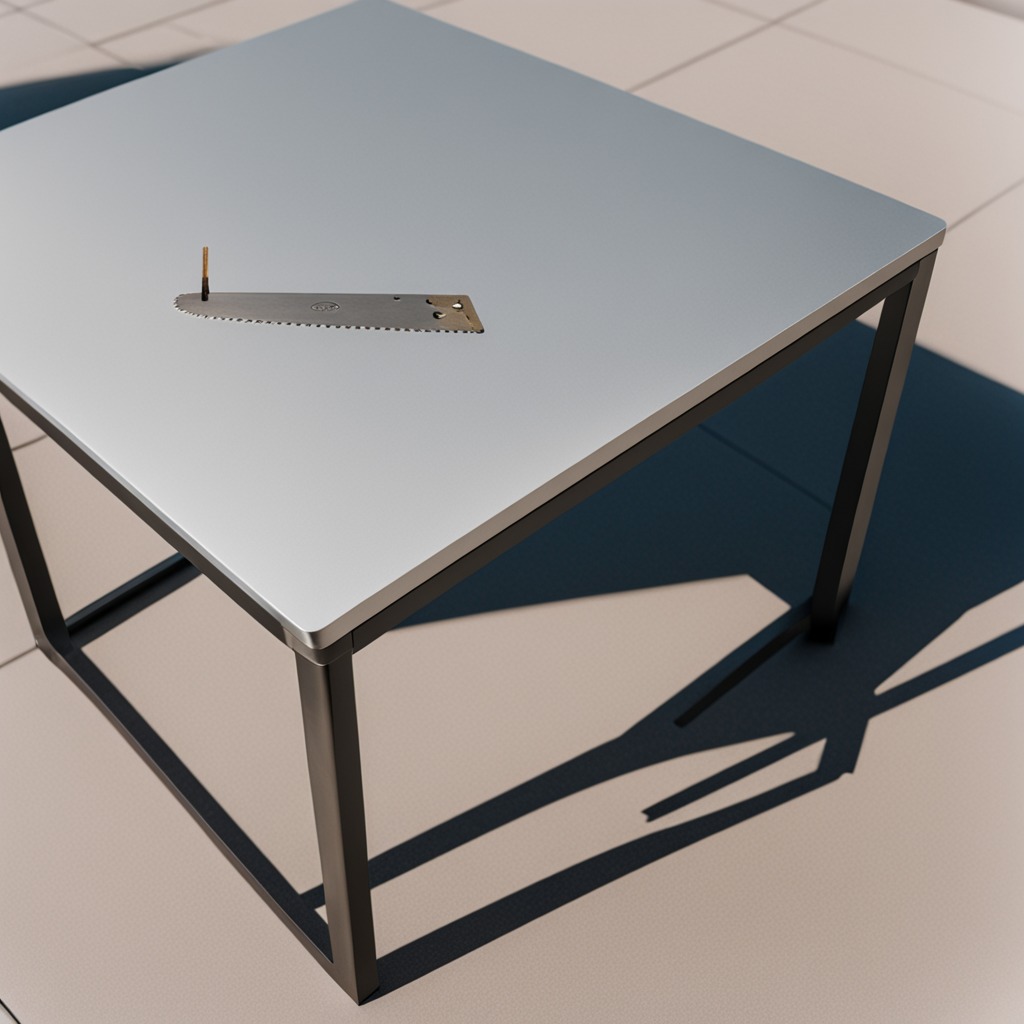
A handheld metal saw is lying on the table in a temporary outdoor tool station.